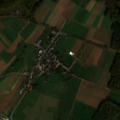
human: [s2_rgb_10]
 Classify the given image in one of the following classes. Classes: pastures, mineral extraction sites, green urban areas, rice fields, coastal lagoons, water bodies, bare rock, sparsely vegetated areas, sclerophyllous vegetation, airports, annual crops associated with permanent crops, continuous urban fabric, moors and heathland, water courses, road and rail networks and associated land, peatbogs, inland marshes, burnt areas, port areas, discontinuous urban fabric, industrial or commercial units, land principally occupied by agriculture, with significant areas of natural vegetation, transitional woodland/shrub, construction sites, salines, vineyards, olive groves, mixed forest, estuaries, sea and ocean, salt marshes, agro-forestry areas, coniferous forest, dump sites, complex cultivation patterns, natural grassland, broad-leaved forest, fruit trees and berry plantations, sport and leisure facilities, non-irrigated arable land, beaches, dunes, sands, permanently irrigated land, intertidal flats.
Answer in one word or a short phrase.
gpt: non-irrigated arable land, pastures, broad-leaved forest